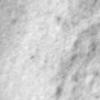
Label: no_change